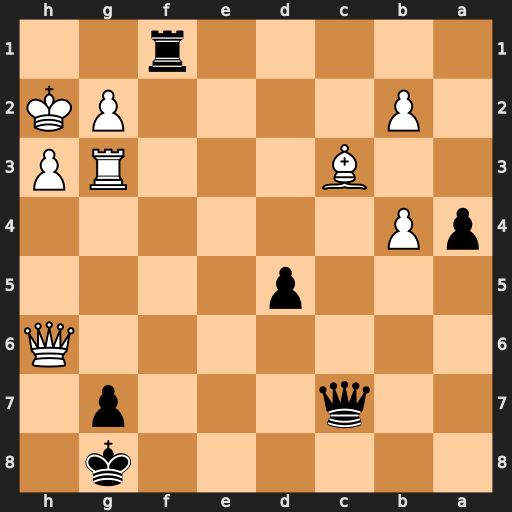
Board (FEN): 6k1/2q3p1/7Q/3p4/pP6/2B3RP/1P4PK/5r2
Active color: b
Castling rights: -
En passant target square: -
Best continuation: Qxg3+ Kxg3 gxh6